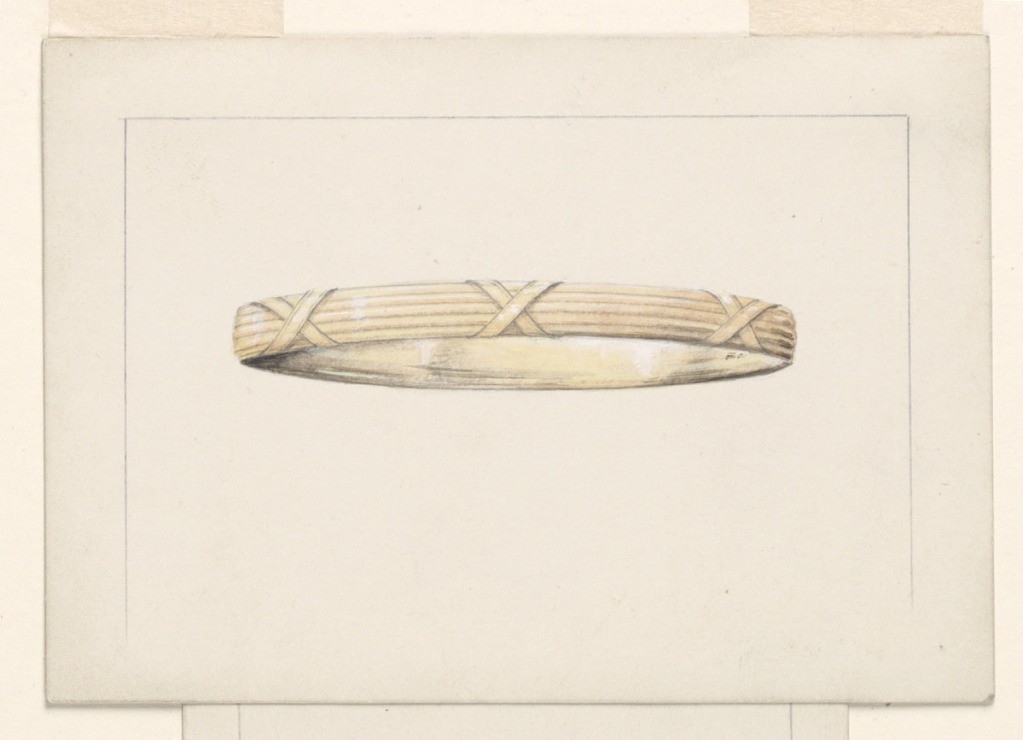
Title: Design for a Bracelet
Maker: George E Germer, 1868 – 1936
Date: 1910–1920
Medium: Graphite, brush and white gouache, brush and yellow, brown watercolor on cardboard
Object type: Projects for braclets
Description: Bordering lines as 1939-84-20. Fasces.